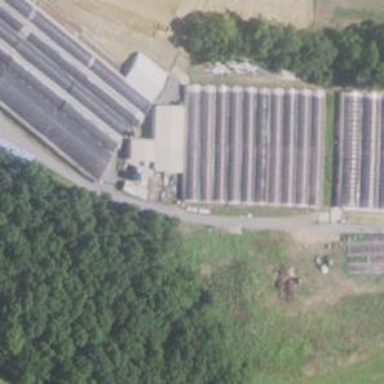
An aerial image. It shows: Greenhouse.